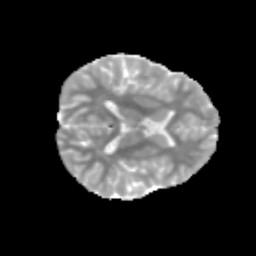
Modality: MD
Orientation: axial
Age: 13
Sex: female
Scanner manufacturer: siemens
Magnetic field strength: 3 T
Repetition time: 3.8 s
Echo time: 0.07 s